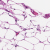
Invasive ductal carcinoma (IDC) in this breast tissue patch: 0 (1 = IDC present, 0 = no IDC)